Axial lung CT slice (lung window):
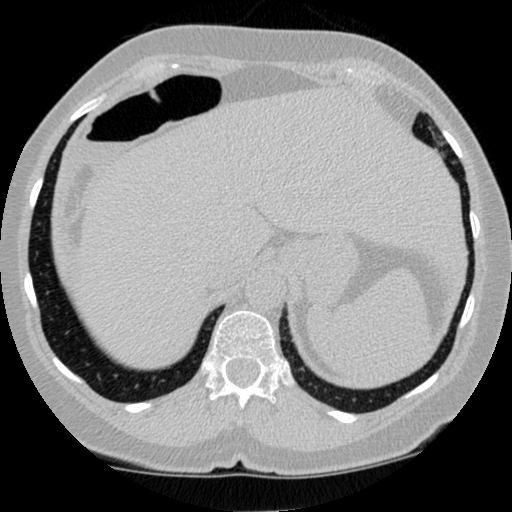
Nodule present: no